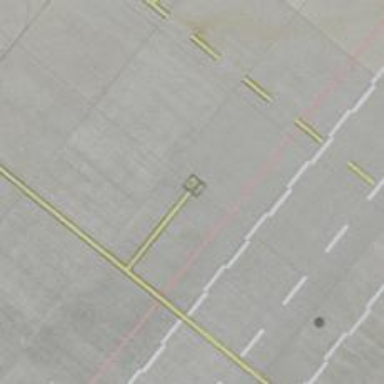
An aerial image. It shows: Airport parking position.